Question: a sample of my text is:
'''
per se: of itself.
ovo: from the beginning.
abattoir: a slaught: erhouse.
'''
the capture group structure is:

from the beginning of the line till first ':'
':' (colon+1space) right after end of group 1
right after end of group 2 till end of the line
my pattern is:
'''
(^\w+)(: )(.+$)
'''
everything with this pattern is ok except this fact that it fails to match first line of the sample text('per se: of itself.' )
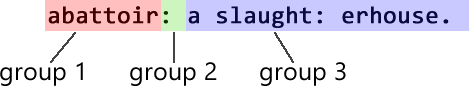
Answer: How about
'''
^([^:]+)(: )(.+$)
'''
i.e. match everything that isn't a colon (per your spec).